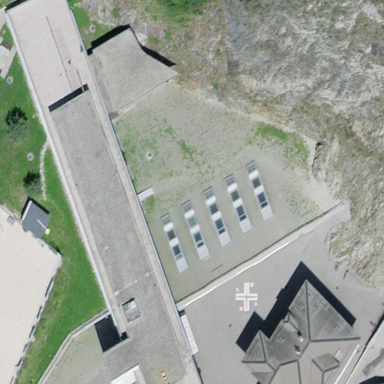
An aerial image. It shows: School building.